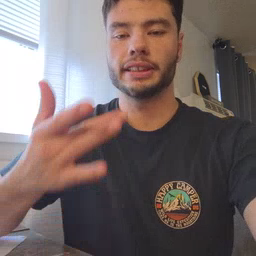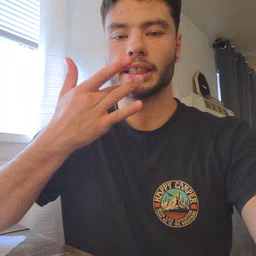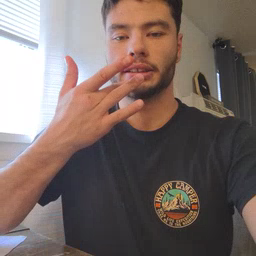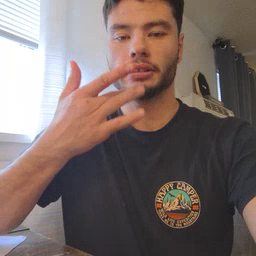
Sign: taste